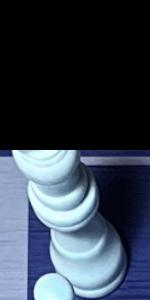
Label: King_White